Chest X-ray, AP view. Patient: 37 years old, sex F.
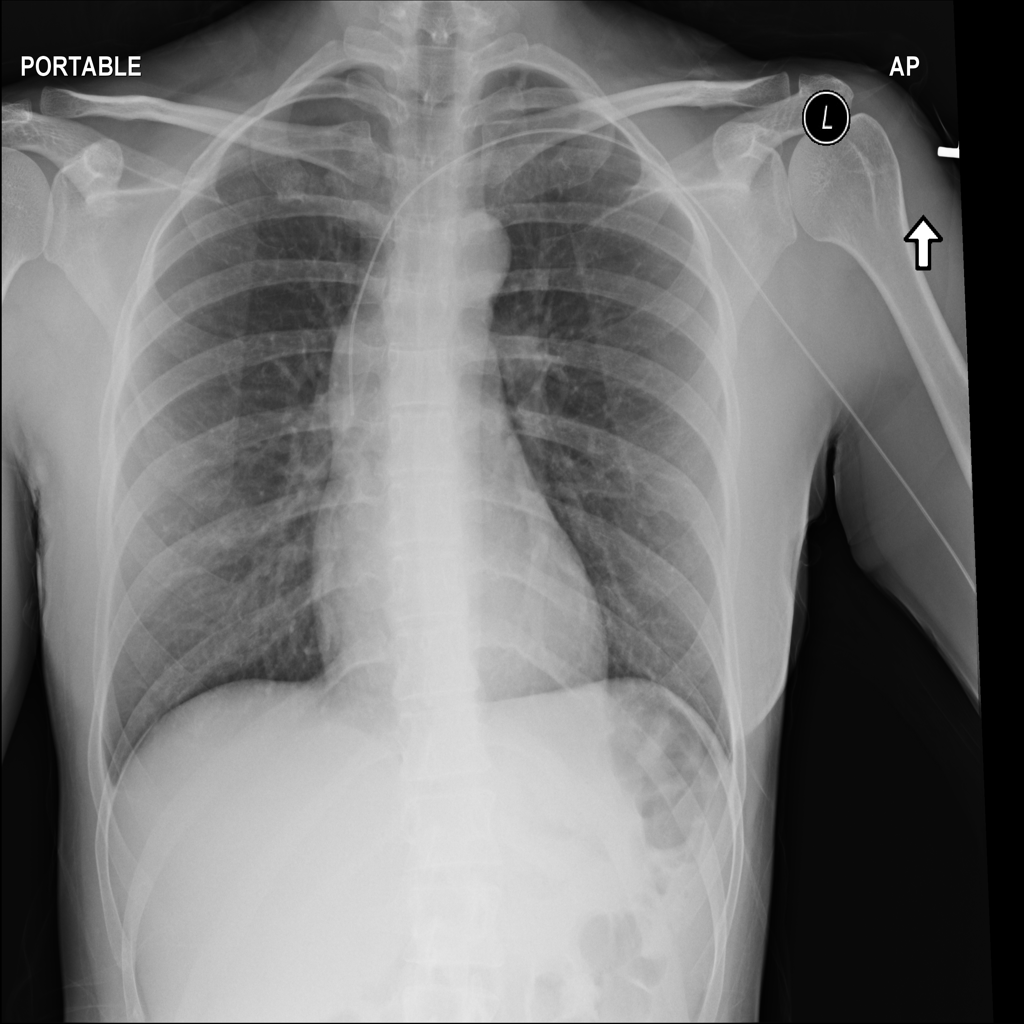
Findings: No Finding